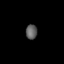
Tissue: lung
Cell type: Endothelial cells
Senescence score: 0.5574
Nuclear area (px): 165
Mean DAPI intensity: 93.806